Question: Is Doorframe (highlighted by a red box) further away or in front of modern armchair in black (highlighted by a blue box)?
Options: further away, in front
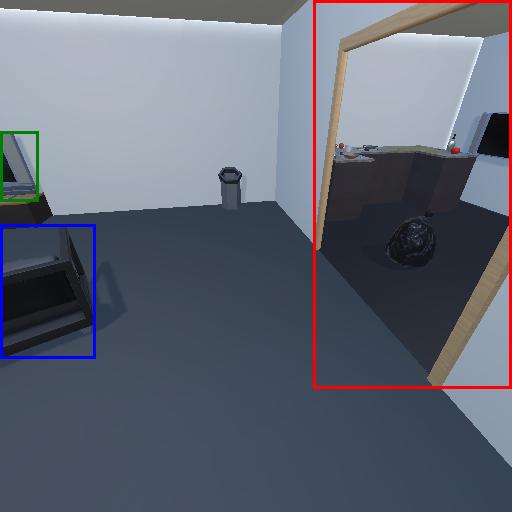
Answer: further away